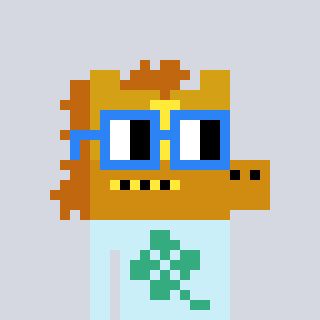
a pixel art character with square blue glasses, a yellow horse-shaped head and a cold-colored body on a cool background